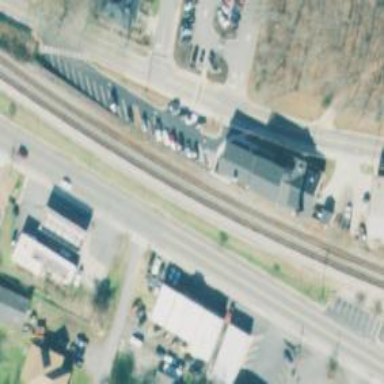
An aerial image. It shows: Railway siding for service.